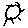
Label: sun